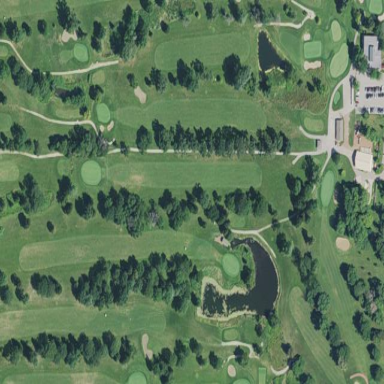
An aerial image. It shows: Golf course surrounded by greenery.